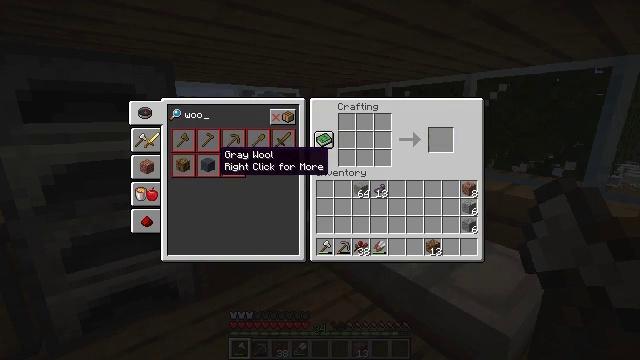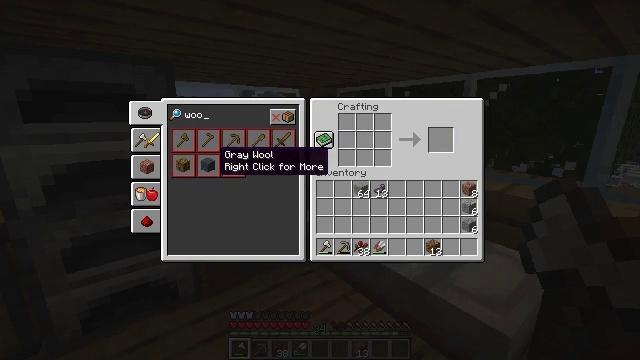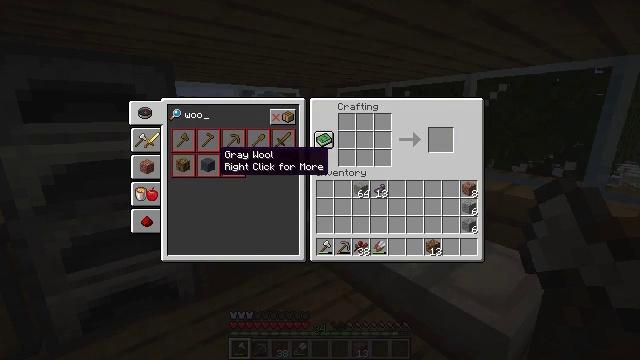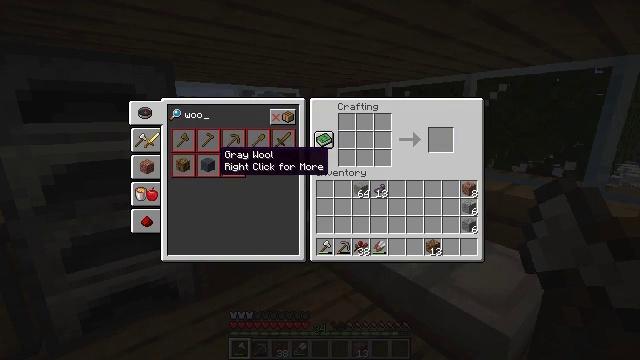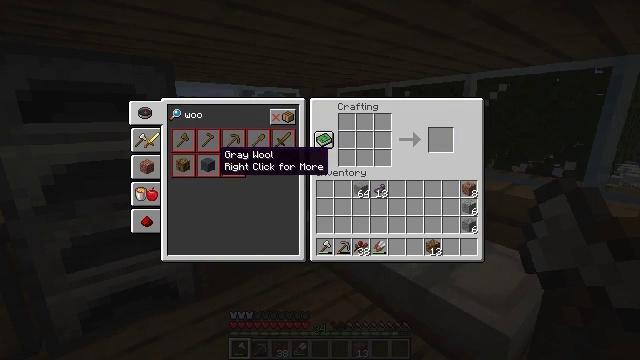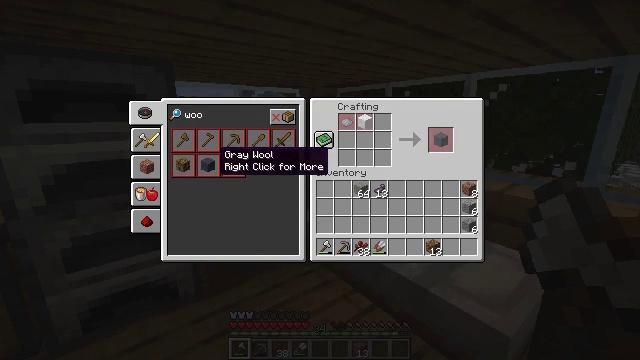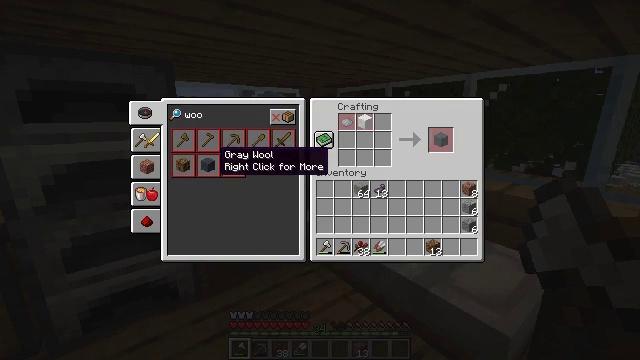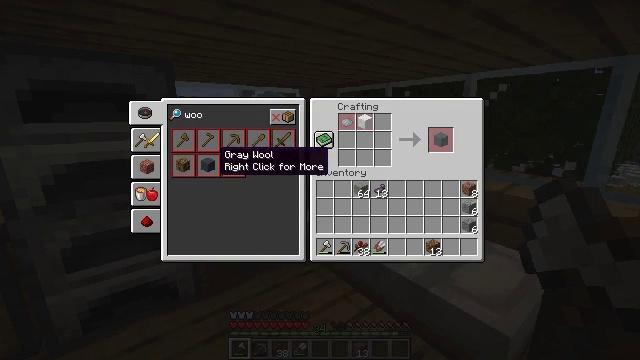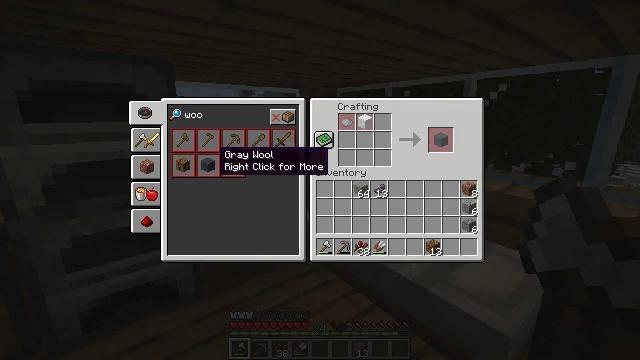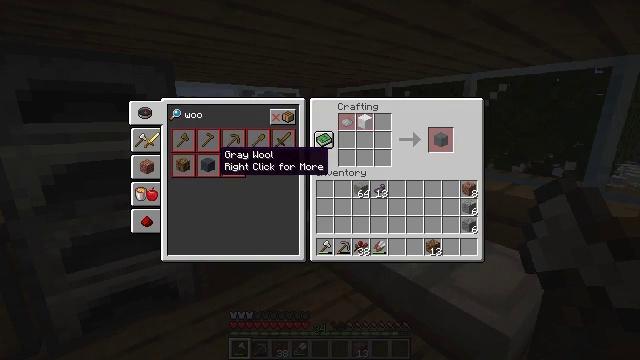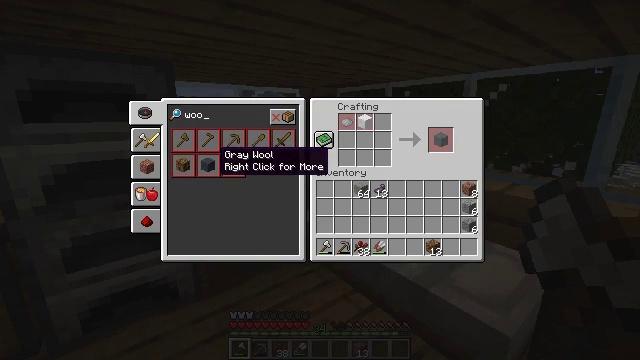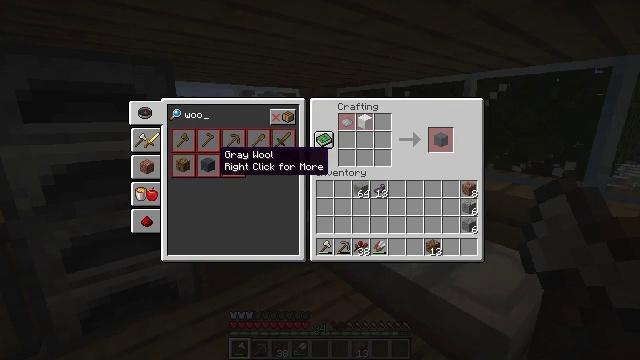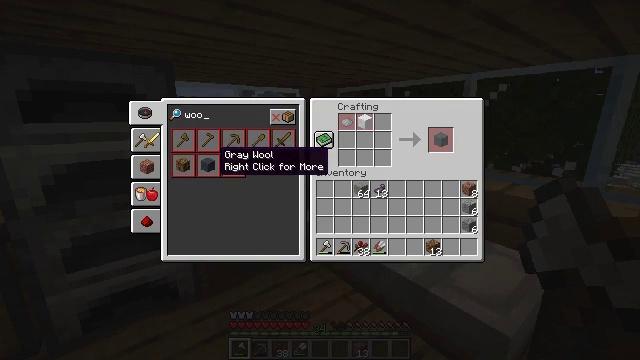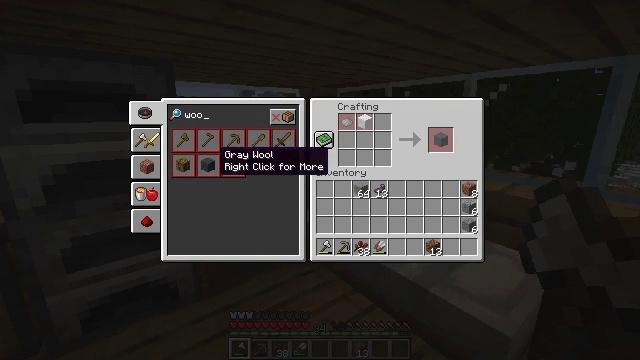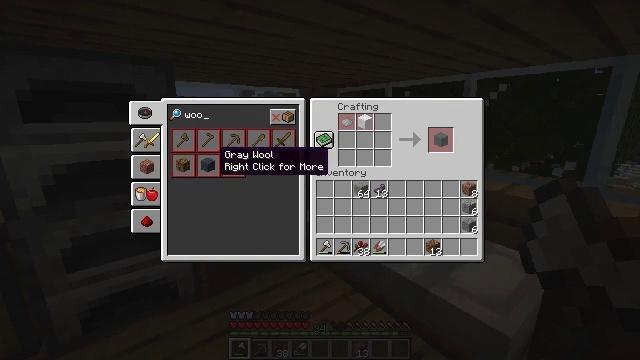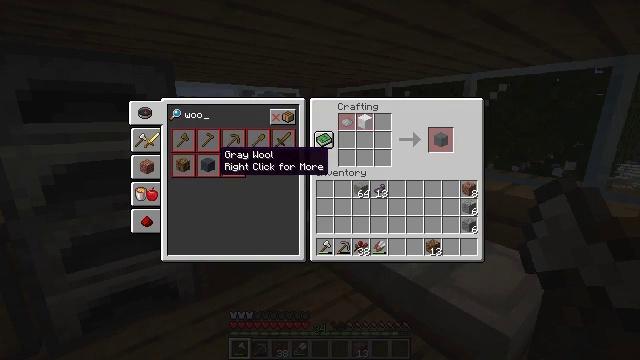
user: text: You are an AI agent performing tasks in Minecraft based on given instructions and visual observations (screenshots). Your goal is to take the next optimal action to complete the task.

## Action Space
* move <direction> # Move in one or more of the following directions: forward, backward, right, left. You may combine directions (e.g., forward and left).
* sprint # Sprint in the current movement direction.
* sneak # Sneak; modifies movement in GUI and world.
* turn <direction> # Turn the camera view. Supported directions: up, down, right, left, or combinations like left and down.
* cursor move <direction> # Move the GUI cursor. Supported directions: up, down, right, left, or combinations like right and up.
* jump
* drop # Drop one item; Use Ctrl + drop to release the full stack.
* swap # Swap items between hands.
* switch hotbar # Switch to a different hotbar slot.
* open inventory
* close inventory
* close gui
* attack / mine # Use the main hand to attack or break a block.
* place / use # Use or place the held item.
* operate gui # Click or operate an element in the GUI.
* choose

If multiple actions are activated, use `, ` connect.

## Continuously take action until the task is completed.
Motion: motion action
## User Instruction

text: Craft black dye.
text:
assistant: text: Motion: operate gui
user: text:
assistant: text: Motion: operate gui
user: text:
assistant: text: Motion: no_op
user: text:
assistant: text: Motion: no_op
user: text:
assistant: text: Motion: no_op
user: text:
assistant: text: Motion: no_op
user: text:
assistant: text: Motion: no_op
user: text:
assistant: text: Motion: no_op
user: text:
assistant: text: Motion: no_op
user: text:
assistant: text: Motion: no_op
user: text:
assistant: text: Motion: no_op
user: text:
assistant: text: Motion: no_op
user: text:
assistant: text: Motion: no_op
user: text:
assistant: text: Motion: no_op
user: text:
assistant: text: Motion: no_op
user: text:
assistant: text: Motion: no_op
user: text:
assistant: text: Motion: no_op
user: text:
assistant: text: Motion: no_op
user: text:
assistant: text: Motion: no_op
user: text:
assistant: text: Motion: cursor move right
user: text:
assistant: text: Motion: cursor move right
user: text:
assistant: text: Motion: cursor move right
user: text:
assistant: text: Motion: no_op
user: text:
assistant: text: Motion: no_op
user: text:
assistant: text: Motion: cursor move up
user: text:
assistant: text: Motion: cursor move right
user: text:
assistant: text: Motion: cursor move right
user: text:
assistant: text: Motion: no_op
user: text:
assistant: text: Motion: no_op
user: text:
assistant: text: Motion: no_op